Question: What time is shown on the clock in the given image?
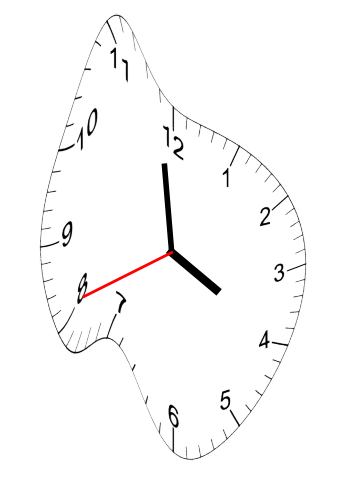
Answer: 03:58:41